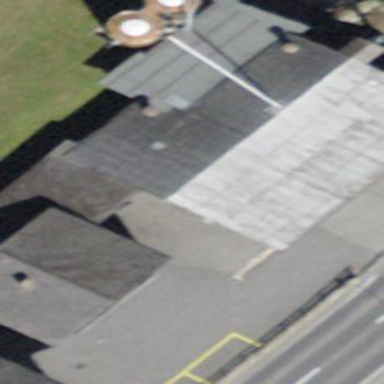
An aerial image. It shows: Building with tiled roof.